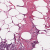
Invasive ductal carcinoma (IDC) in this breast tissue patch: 1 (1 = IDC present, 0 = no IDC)